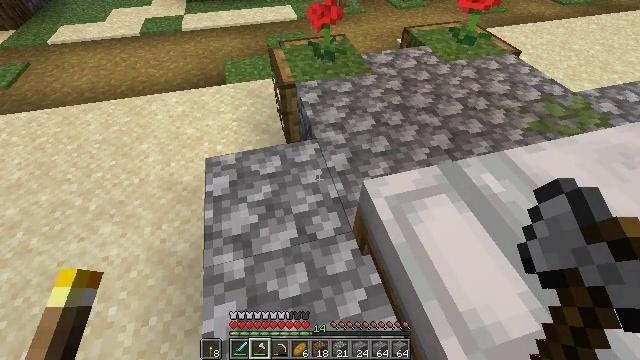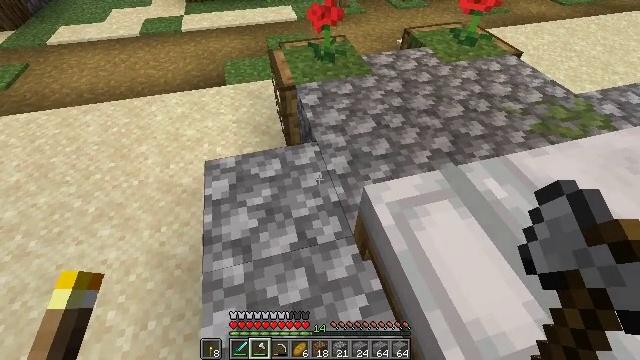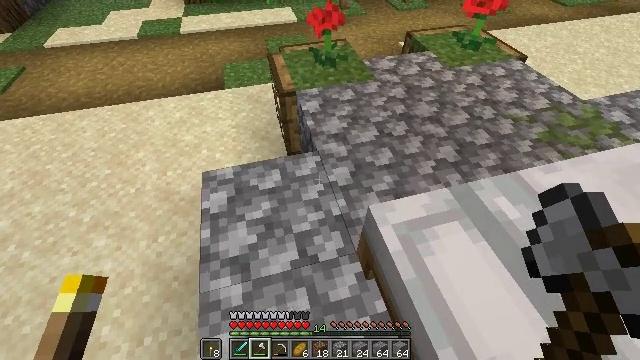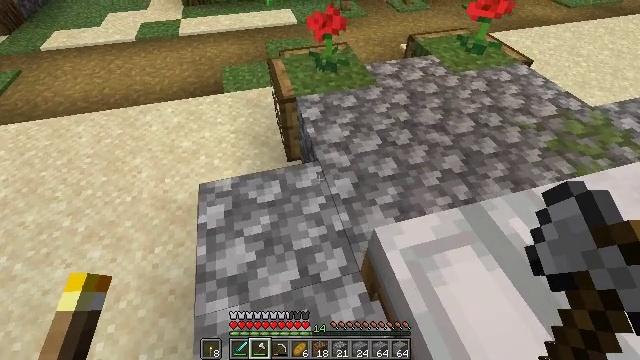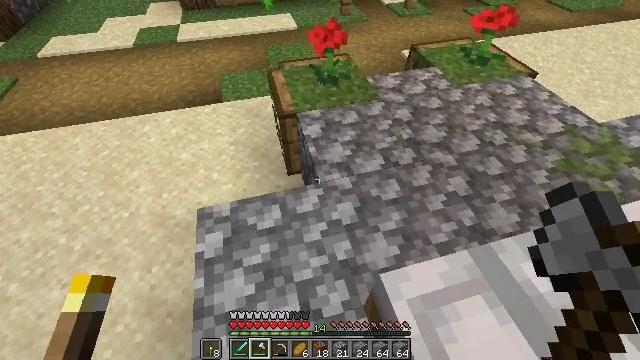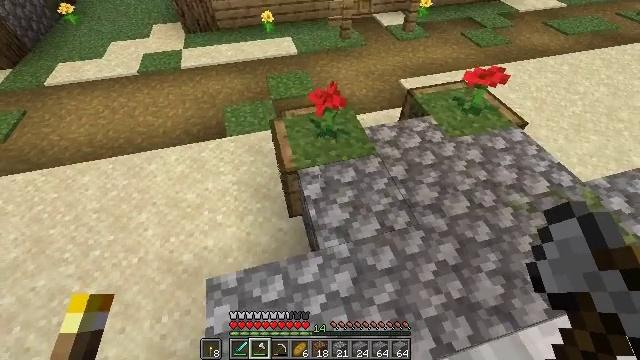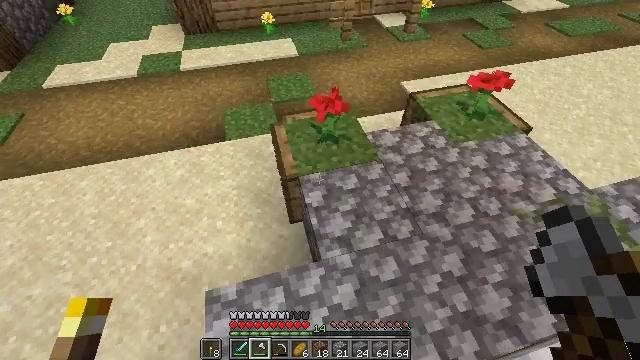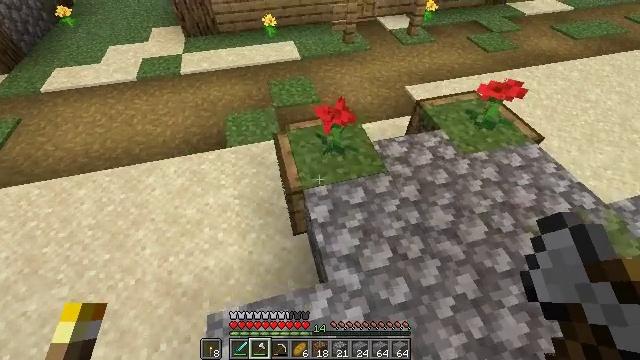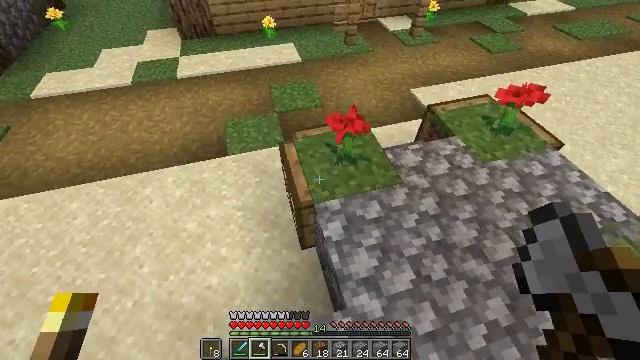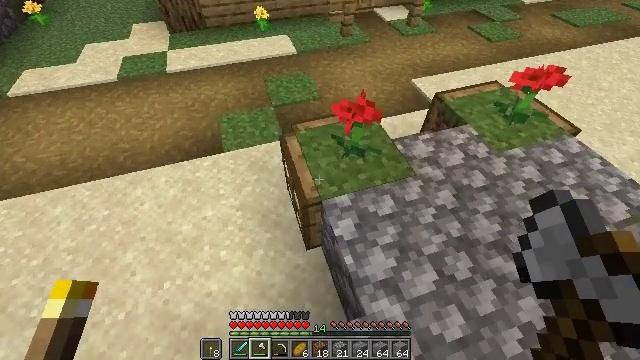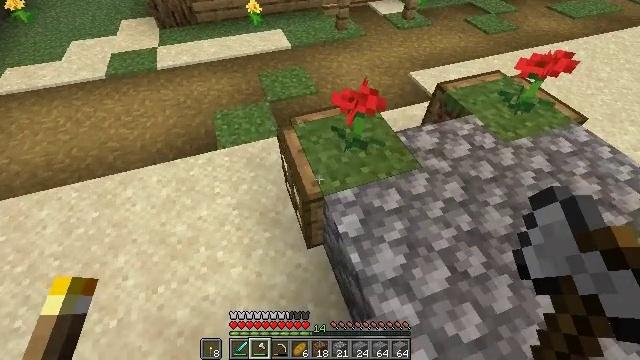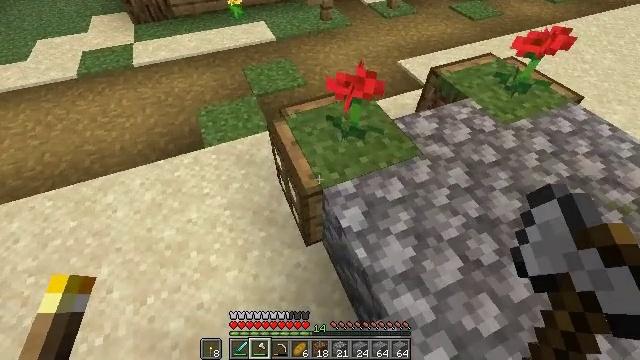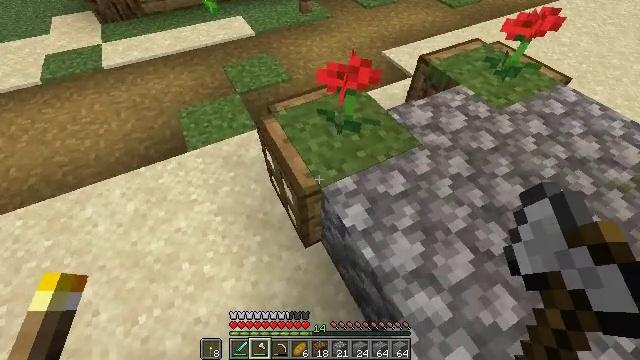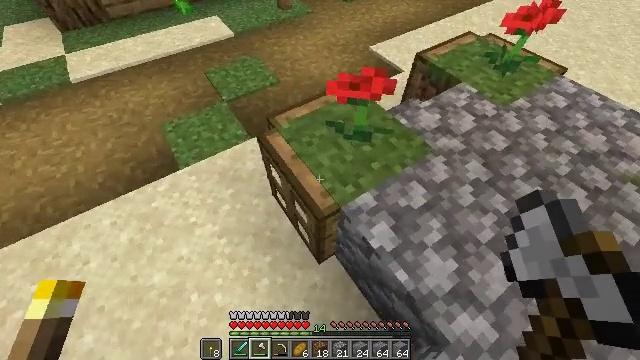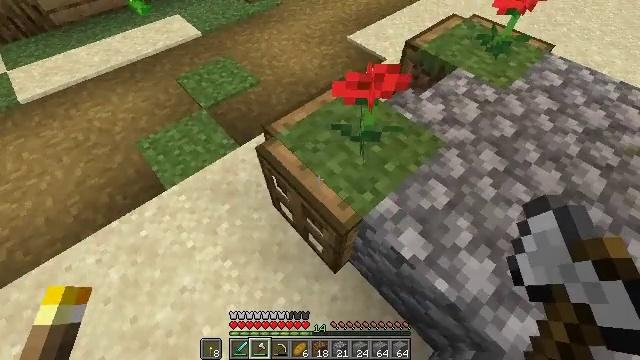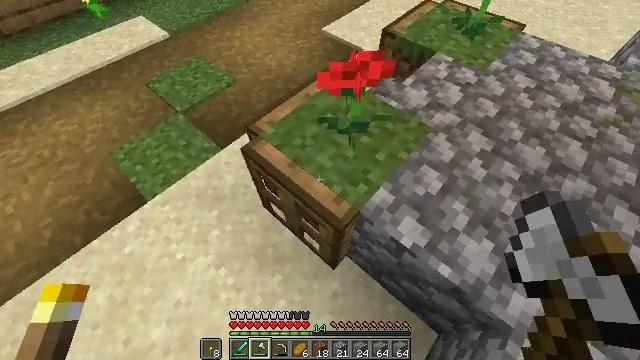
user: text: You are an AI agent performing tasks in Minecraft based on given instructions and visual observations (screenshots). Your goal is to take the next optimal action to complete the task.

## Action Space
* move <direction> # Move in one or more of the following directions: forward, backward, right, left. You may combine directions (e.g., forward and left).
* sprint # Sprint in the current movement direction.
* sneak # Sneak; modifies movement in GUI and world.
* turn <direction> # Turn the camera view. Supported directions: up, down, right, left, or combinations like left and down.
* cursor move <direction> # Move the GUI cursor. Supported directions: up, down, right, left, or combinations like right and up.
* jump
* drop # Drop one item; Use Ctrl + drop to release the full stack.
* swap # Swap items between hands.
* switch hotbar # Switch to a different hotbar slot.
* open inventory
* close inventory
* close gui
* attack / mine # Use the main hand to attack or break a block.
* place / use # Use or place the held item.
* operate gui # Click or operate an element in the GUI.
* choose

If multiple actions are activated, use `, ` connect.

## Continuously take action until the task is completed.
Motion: motion action
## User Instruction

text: Collect the oak trapdoor for re-use.
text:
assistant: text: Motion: move forward
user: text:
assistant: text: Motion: move forward
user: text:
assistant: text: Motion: move forward
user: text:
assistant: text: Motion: move forward
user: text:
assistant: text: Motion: move forward
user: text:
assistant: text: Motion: move forward and move left
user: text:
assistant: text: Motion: move forward and move left
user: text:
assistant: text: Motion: move forward and move left, turn right
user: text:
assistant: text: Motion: move forward and move left, turn right
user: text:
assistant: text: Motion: move forward and move left, turn right
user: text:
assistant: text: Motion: move forward and move left, turn right
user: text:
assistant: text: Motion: move forward and move left, turn right
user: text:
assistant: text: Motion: move forward and move left, turn right and down
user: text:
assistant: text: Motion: move forward and move left, turn right and down
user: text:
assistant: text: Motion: move forward and move left, turn right
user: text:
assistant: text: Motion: move forward and move left, turn right
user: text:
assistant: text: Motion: move forward and move left
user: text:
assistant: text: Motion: move forward and move left, turn right
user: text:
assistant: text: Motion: move forward and move left, turn right
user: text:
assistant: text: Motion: move left, turn right
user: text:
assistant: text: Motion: move left, turn right and down
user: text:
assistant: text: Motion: turn right
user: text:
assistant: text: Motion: turn right
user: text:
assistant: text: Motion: turn right
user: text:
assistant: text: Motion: turn right, attack / mine
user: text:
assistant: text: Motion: turn right, attack / mine
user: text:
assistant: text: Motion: turn right, attack / mine
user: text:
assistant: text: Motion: turn right, attack / mine
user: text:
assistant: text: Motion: turn right, attack / mine
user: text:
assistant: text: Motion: turn right, attack / mine